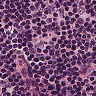
Metastatic tissue present: no